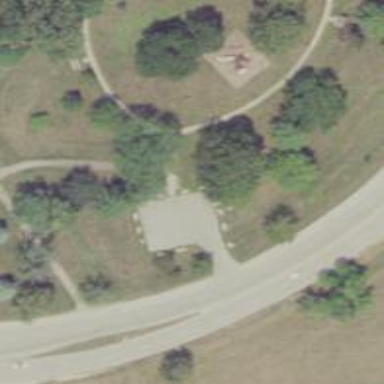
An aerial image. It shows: Historic memorial.